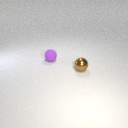
small purple rubber sphere behind small brown metal sphere